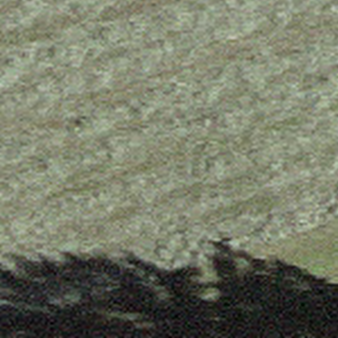
Label: other